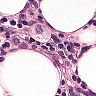
Metastatic tissue present: no